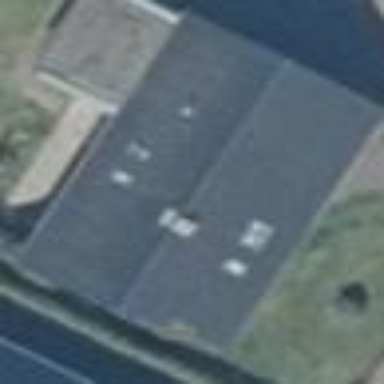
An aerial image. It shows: Building with gabled roof made of roof tiles.